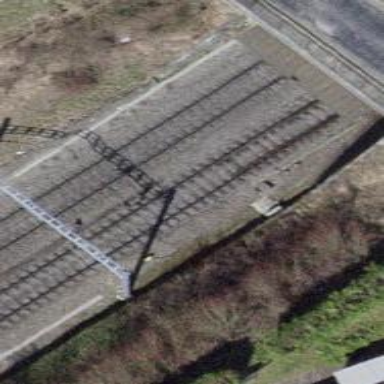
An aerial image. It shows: Railway switch.